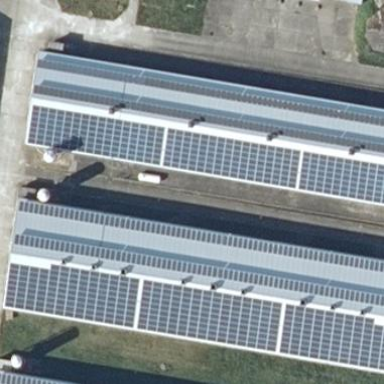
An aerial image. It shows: Solar photovoltaic panel generating electricity. It is small installation located on building.